Field crop: maize
Growth stage: 2
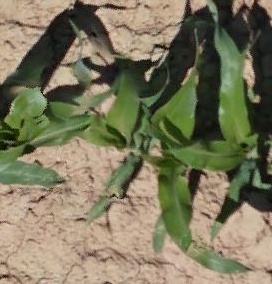
Species: maize